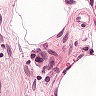
Metastatic tissue present: no